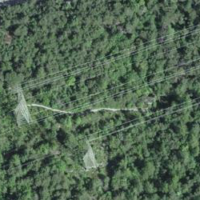
EUNIS habitat code: 43
Species observed at this site:
Prunus mahaleb
Amelanchier ovalis
Cypripedium calceolus